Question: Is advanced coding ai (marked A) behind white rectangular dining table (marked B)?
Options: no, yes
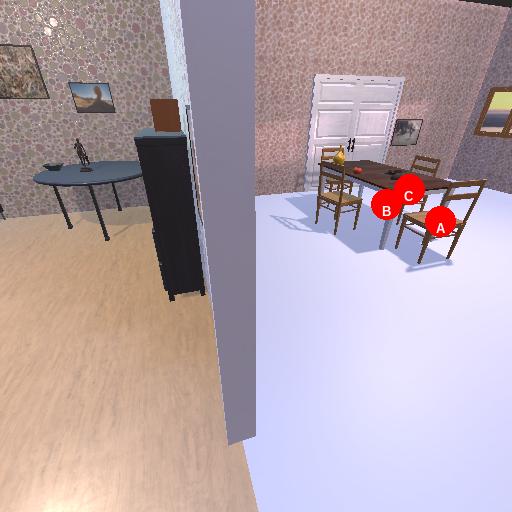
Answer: no